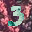
Label: 3